Interaction volume radius: 5 \u00c5
Interaction volume height: 45 \u00c5
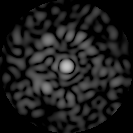
Disorder parameter: 0.8143